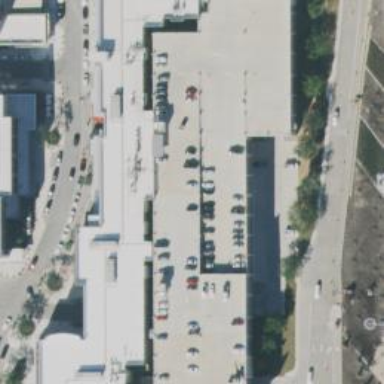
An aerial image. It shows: Multi-storey parking building.